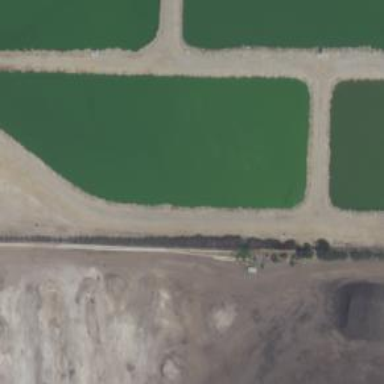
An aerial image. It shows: Reservoir of water next to man-made wastewater plant.